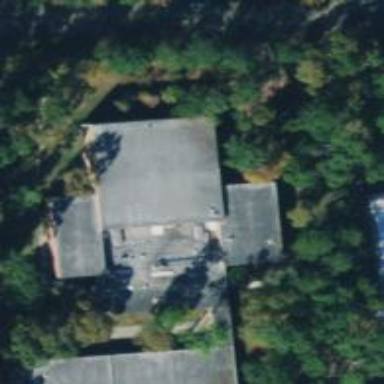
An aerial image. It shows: College building.